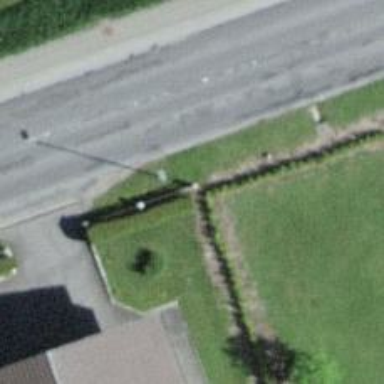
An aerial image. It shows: Hedge acting as barrier.